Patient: sex M, age 66
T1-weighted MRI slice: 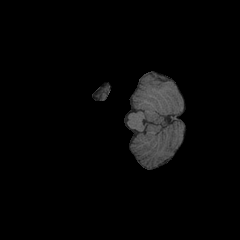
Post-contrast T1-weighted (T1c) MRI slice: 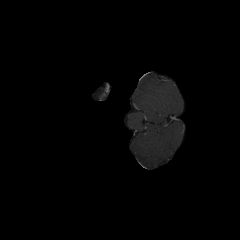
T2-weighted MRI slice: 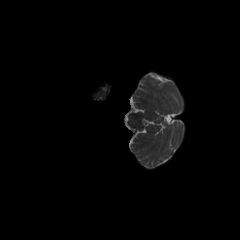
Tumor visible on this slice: no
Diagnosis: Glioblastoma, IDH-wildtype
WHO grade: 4